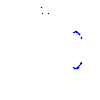
Particle: kaon